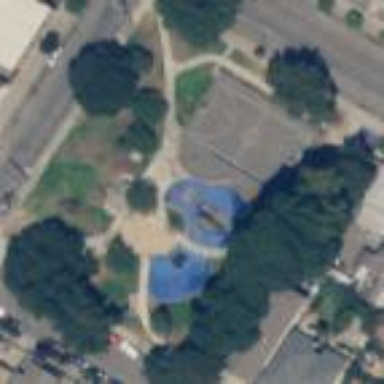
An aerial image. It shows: Park.